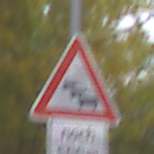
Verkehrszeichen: Stau
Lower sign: LaengeEinerStrecke3
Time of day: Midday
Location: Outdoor (Nature)
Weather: Overcast
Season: Autumn
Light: Natural